Interaction volume radius: 5 \u00c5
Interaction volume height: 25 \u00c5
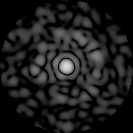
Disorder parameter: 0.7788